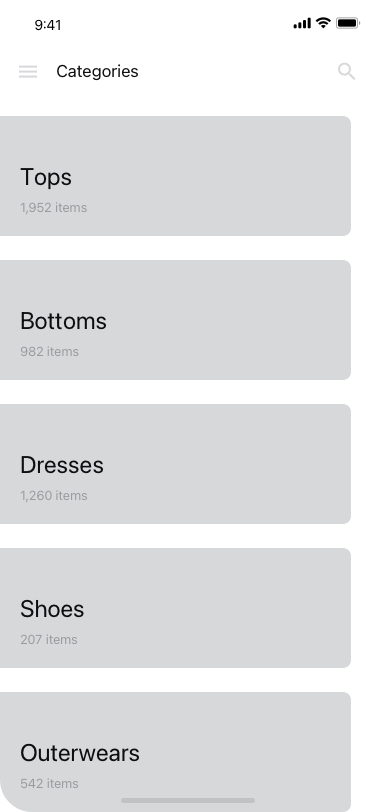
Text in this UI design:
1,952 items
Tops
982 items
Bottoms
1,260 items
Dresses
207 items
Shoes
542 items
Outerwears
Categories